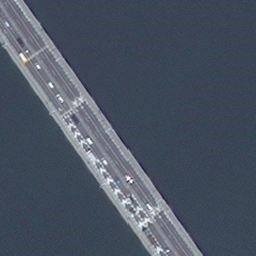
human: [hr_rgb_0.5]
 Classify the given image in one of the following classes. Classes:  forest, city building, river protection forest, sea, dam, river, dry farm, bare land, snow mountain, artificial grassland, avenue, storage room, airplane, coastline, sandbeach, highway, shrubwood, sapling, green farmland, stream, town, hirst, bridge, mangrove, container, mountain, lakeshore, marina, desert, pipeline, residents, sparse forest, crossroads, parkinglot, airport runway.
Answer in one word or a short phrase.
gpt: bridge